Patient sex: M
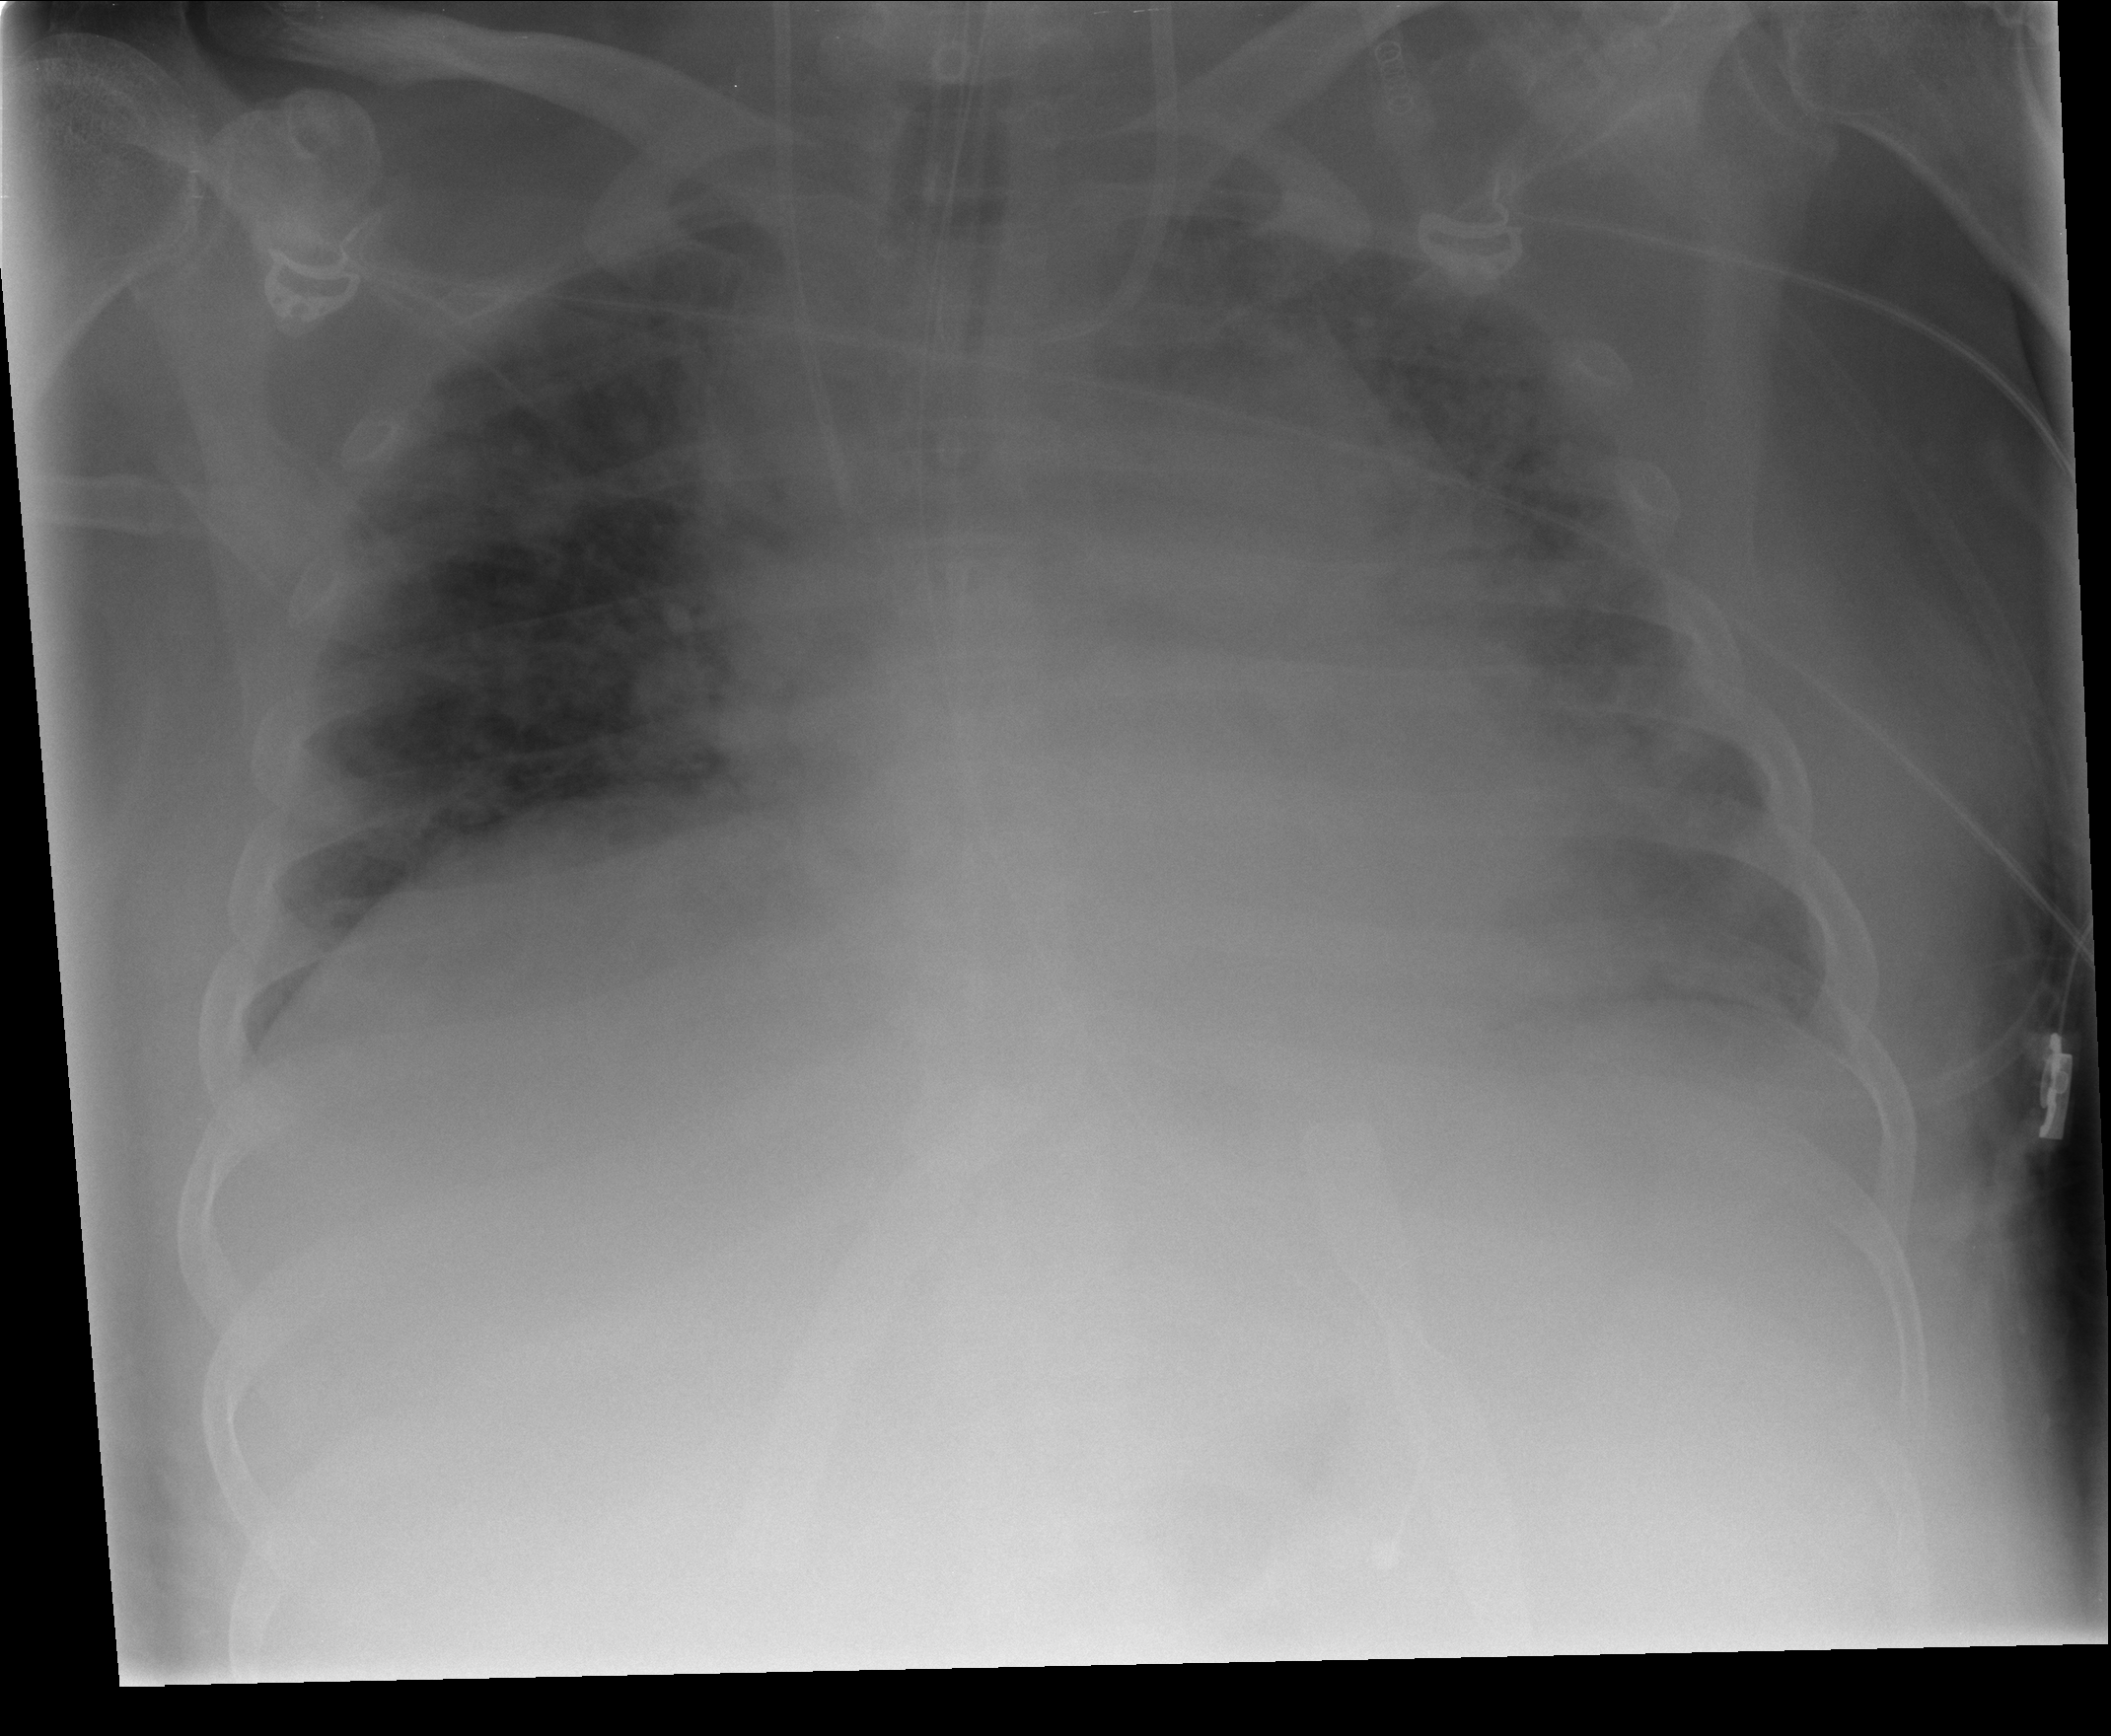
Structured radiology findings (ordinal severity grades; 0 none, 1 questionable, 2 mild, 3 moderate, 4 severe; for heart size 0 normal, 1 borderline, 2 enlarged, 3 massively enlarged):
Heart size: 0
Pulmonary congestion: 0
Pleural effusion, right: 0
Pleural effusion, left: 2
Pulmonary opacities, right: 2
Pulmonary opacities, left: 3
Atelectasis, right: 2
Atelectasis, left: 2